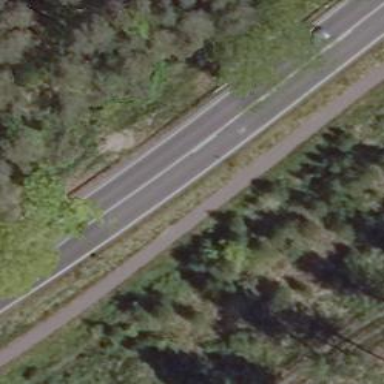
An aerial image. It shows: Primary road with asphalt surface.